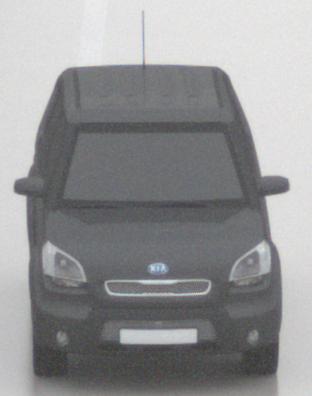
Make: KIA
Model: Soul 1.6
Detailed model: Soul (AM)
Model produced from: 2009/02
Model produced until: 2009/11
Doors: 5
Color: gray
Road condition: wet road
Daytime: midday
Contrast: low contrast